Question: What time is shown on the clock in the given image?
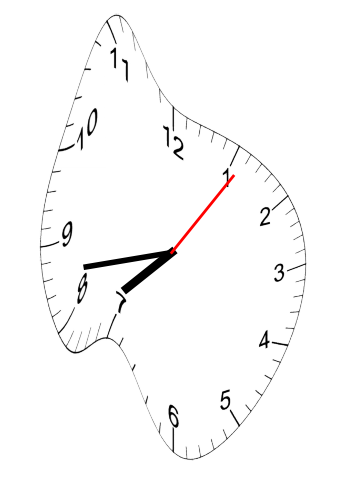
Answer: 07:43:06